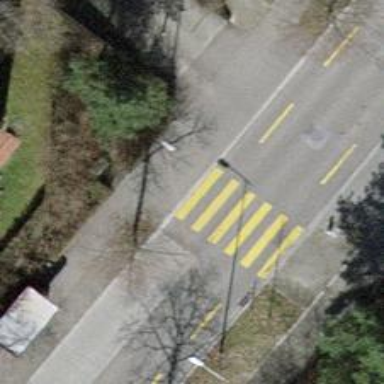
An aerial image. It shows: Marked zebra crossing on the road.